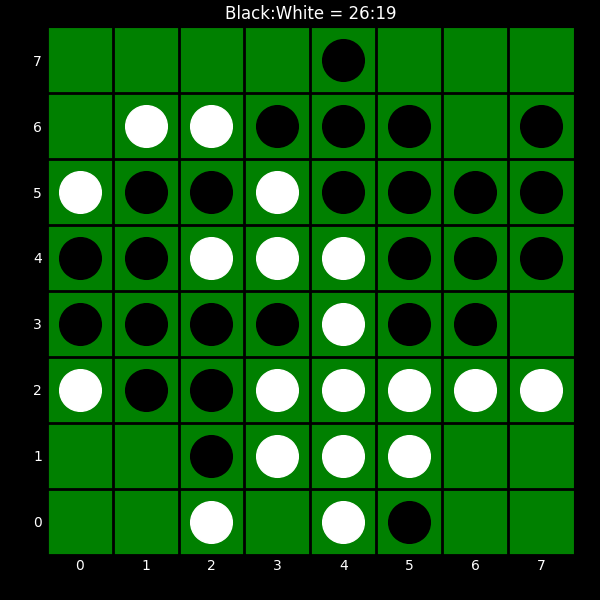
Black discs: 26
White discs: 19